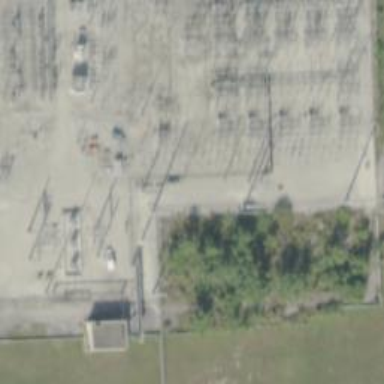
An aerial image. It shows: Outdoor power substation with fence surrounding it. The substation operates at the transmission level.